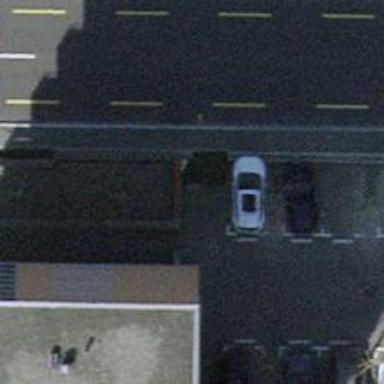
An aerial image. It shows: Bus stop with platform for public transport.